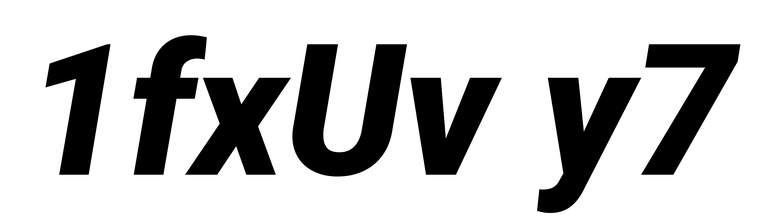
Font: Roboto-Italic_Black_Italic